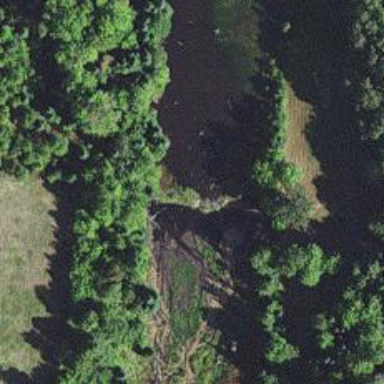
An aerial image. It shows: Culvert tunnel under creek.